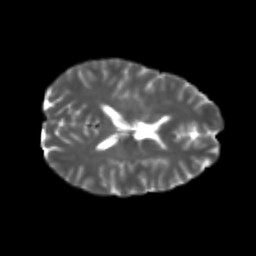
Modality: T2w
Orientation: axial
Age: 25
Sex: female
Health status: healthy
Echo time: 0.074 s